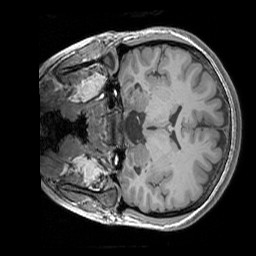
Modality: T1w
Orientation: coronal